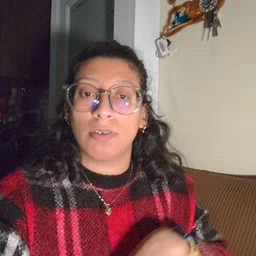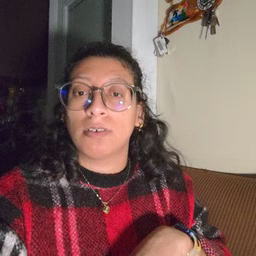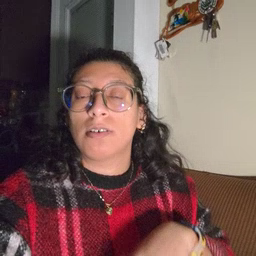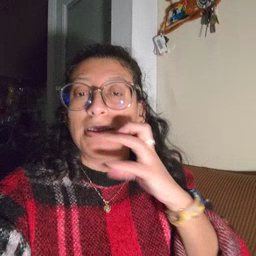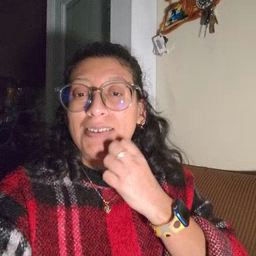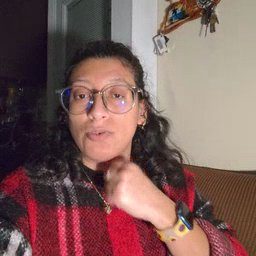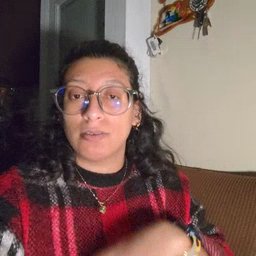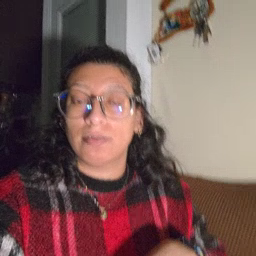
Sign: underwear